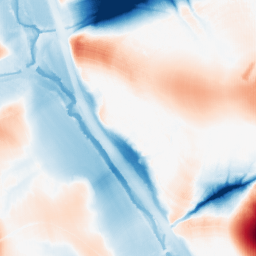
Category: morphological
Decomposition family: tophat_combined
Decomposition parameters: size: 50
Upsampling method: fft_zeropad
Upsampling parameters: scale: 8
Upsampling scale: 8